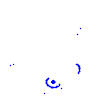
Particle: kaon